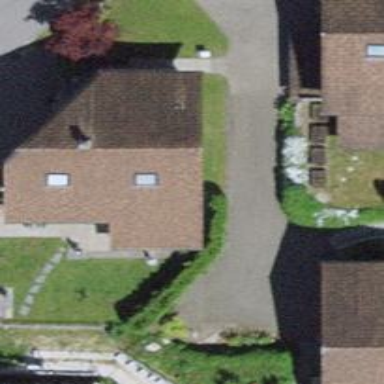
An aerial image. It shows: Hedge acting as barrier.